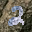
Label: 2